Field crop: tomato
Growth stage: 2
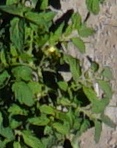
Species: tomato